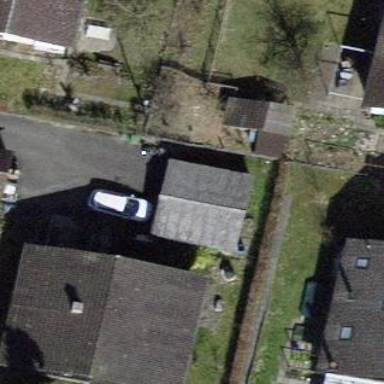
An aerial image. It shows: Garage building.